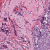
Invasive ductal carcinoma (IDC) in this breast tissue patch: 1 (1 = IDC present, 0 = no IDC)